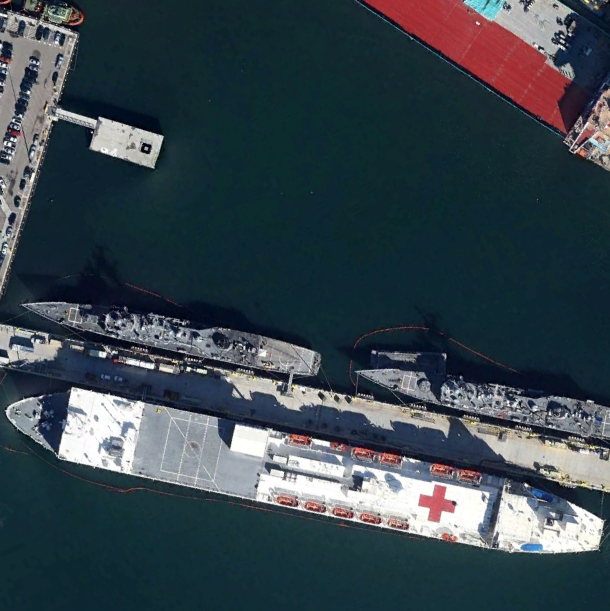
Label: civil